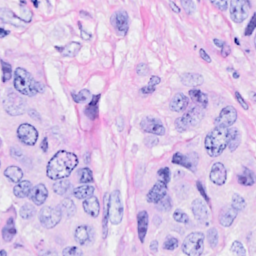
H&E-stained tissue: Breast